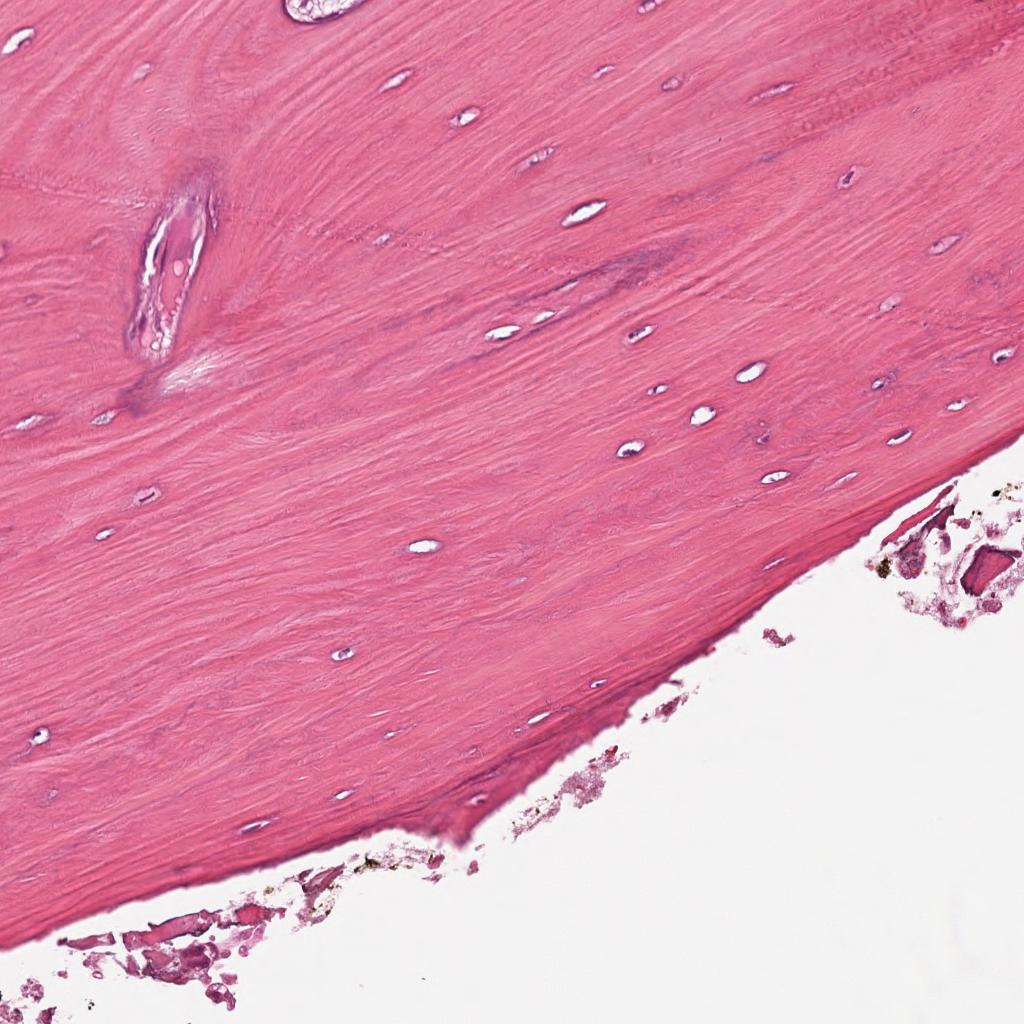
Label: Non-Tumor